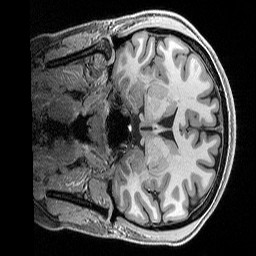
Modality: T1w
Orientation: coronal
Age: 24
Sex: female
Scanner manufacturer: siemens
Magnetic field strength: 3 T
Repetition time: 2.5 s
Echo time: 0.00296 s